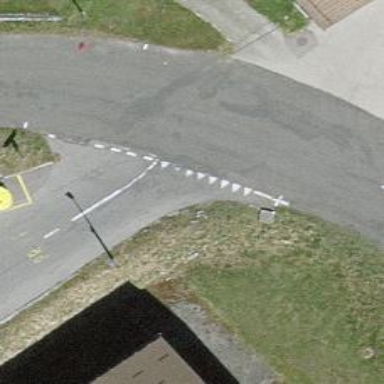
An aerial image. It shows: Bus stop with platform for public transport.